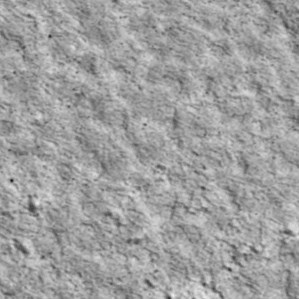
Label: non_frost